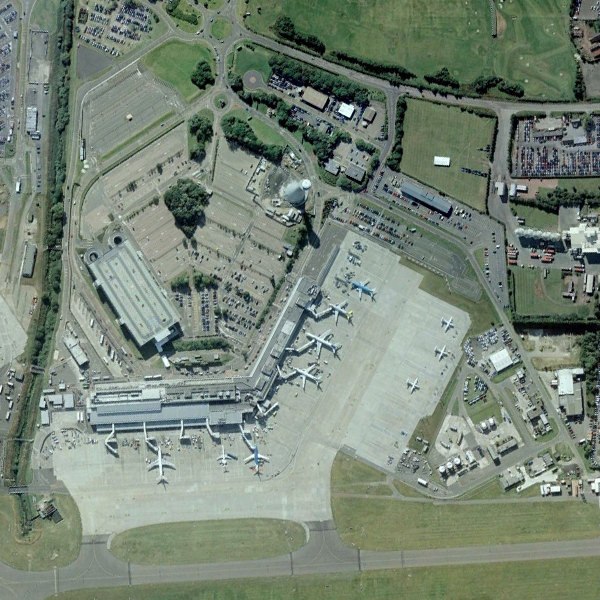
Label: Airport